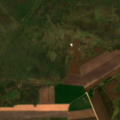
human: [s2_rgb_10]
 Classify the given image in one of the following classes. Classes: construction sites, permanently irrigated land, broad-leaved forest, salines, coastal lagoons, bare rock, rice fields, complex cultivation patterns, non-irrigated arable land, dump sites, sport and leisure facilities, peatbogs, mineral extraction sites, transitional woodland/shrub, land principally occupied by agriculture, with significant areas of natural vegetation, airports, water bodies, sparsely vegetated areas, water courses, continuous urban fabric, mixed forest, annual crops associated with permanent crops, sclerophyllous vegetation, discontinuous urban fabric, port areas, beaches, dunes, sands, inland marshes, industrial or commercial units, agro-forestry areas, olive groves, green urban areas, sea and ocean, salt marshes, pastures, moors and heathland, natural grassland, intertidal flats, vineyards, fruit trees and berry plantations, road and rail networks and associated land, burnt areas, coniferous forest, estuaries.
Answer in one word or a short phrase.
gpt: non-irrigated arable land, pastures